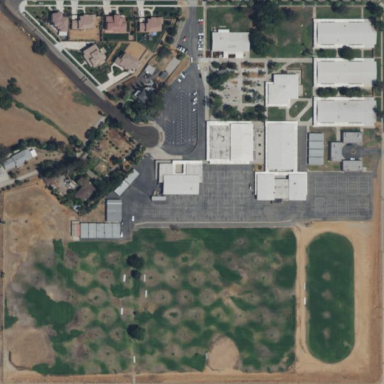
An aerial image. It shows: School.